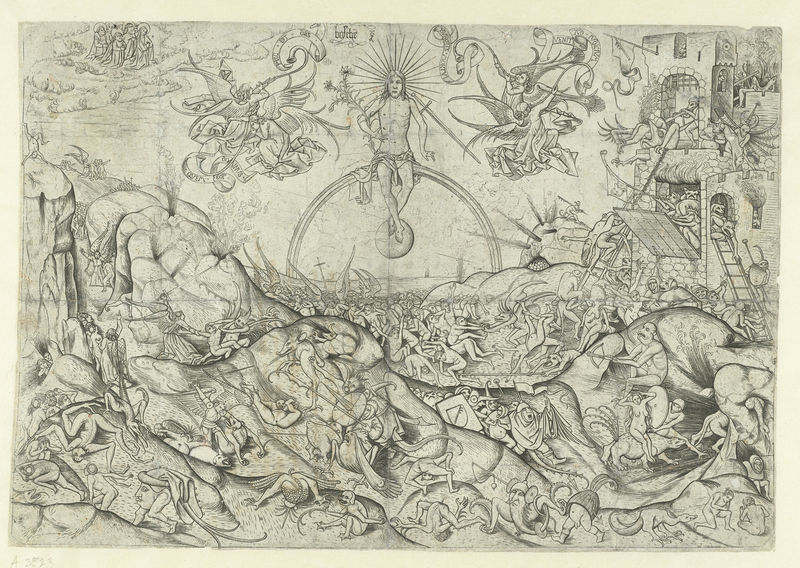
Titel: Laatste Oordeel
Künstler: Alart Du Hameel
Standort: Amsterdam
Institution: Rijksmuseum
Schlagwörter: arch, crown, fight, men, people, religious, sword, woman, flower, angel, angels, fighting, hell, life, man, naked, nude, rocks, hill, hills, landscape, sun, death, feet, helmet, drawing, castle, animals, sketch, battle, devil, cross, ladder, wings, dead, banners, mythological, temple, jesus, gate, map, religion, animal, war, horse, god, rainbow, shield, warrior, christ, gargoyles, humans, meer, christianity, judgement, engel, teufel, bodies, myths, monster, krieg, chaos, image, monsters, halo, holy, killed, fantasy, ruler, burg, kampf, demons, mwn, boobs, rat, creation, rays, mermaid, judgement day, revelation, grotesques, die, titts, siege, beasts, creatures, diety, positions, sheed, armagedon, appocalypse